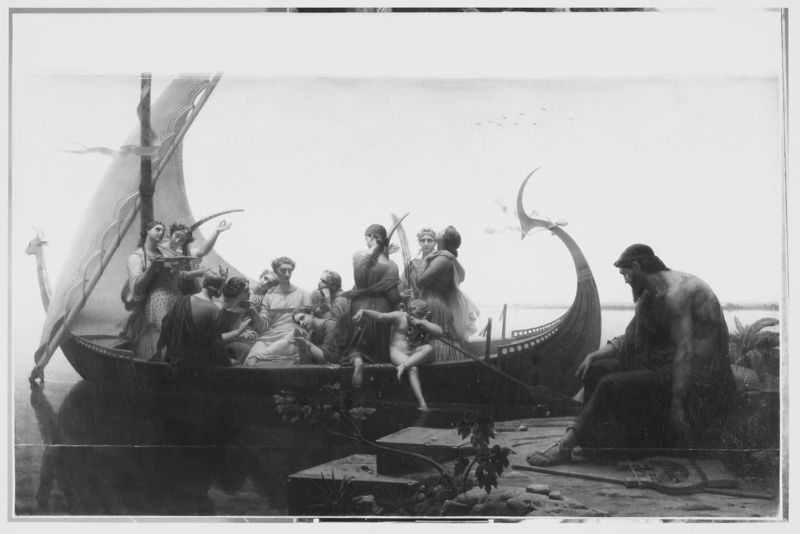
Titel: Le soir
Künstler: Charles Gleyre
Institution: Paris, Musée du Louvre
Schlagwörter: blätter, gruppe, mann, meer, nackt, wasser, frauen, menschen, sitzen, ufer, frau, grau, schwarz, weiss, bart, arm, kind, pflanze, boot, kinder, ruder, putto, schiff, segel, strand, mast, abfahrt, steg, treppe, trennung, muse, stufen, foto, abschied, wasseroberfläche, griechenland, apoll, harfe, lyra, odysseus, reproduktion, drachenboot, #frauen, apollschiff, reuder